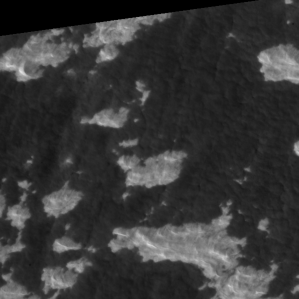
Label: non_frost